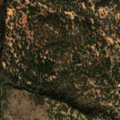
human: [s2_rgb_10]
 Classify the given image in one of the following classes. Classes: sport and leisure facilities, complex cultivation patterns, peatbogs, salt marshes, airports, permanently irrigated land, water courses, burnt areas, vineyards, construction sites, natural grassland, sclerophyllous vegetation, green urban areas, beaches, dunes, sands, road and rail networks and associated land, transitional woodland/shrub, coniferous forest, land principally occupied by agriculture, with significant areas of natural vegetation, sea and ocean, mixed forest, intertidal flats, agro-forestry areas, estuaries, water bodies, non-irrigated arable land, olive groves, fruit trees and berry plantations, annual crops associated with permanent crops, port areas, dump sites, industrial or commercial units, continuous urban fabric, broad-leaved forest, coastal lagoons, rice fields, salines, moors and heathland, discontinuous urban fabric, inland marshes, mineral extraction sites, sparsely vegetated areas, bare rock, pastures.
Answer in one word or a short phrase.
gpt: rice fields, agro-forestry areas, broad-leaved forest, transitional woodland/shrub